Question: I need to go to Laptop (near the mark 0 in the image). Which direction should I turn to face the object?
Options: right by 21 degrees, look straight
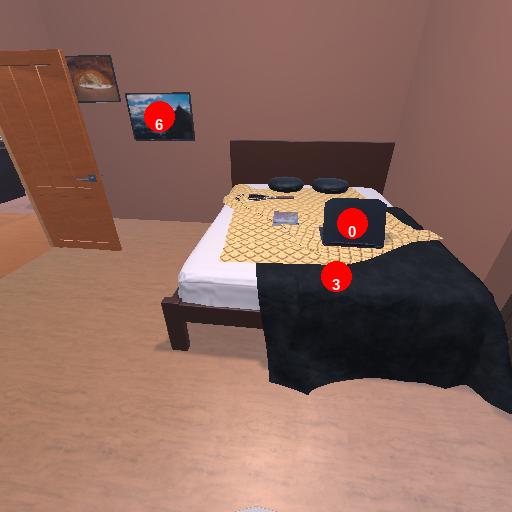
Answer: right by 21 degrees